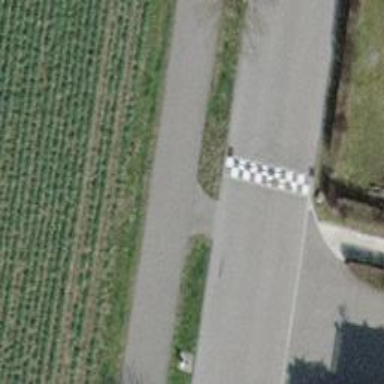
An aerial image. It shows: Kerb barrier.